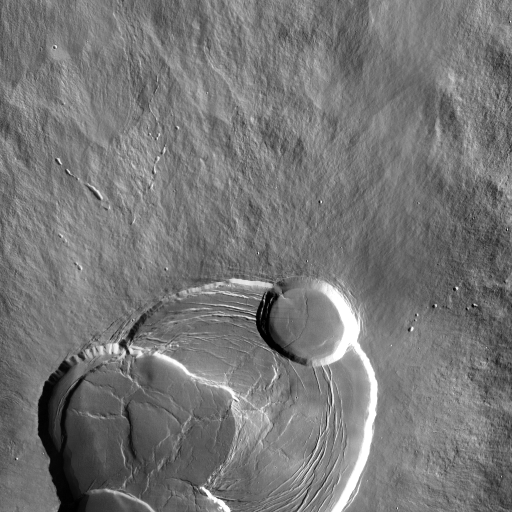
Crater classes present: Background